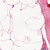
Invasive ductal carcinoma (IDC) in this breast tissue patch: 0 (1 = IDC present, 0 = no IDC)